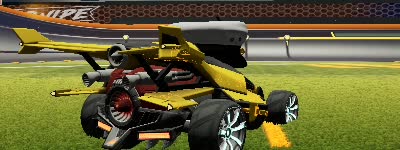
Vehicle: aftershock